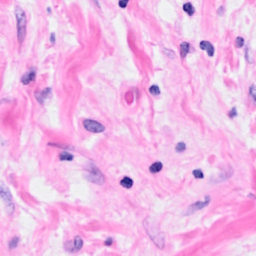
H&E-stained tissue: Breast